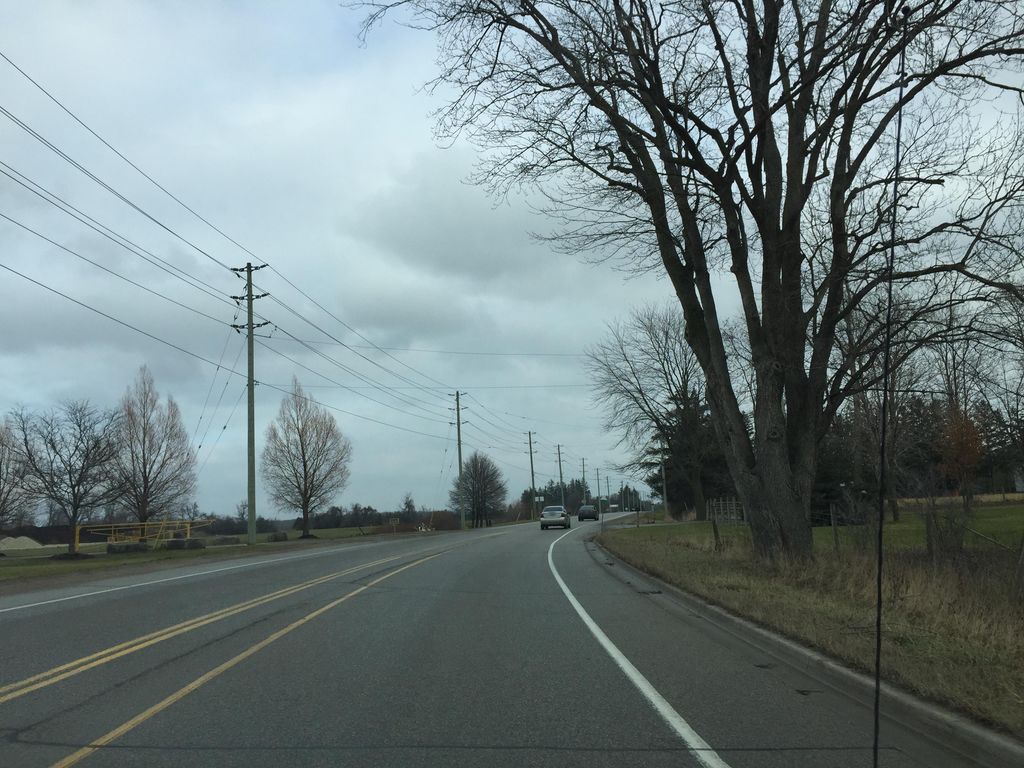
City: kitchener-waterloo